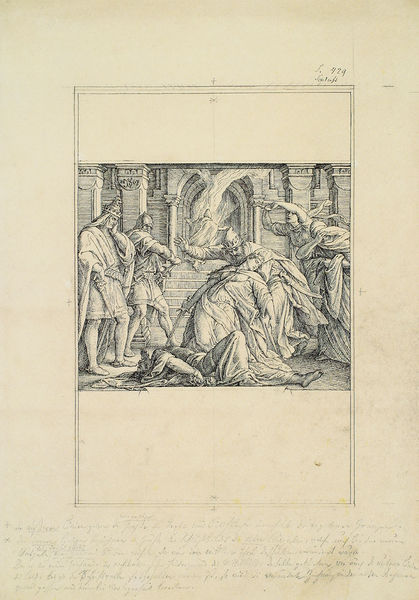
Titel: Schlußbild: Kriemhild Tod
Künstler: Julius Schnorr von Carolsfeld
Institution: Privatbesitz
Schlagwörter: angriff, feuer, kampf, gelb, frau, kleid, zeichnung, alt, leiche, mord, rahmen, tod, tot, gewänder, krone, schrift, papier, grafik, pilaster, brand, treppe, könig, stufen, halle, flucht, buch, rechteck, druck, radierung, stich, seite, schwert, schwerter, bleistift, portal, nibelungen, siegfried, kupferstich, drama, handschrift, schreibschrift, erstochen, hexenverbrennung, nibelungensage, schnizerei, hagen, kriemhild, hunnen, 424, schnizeei, #brand